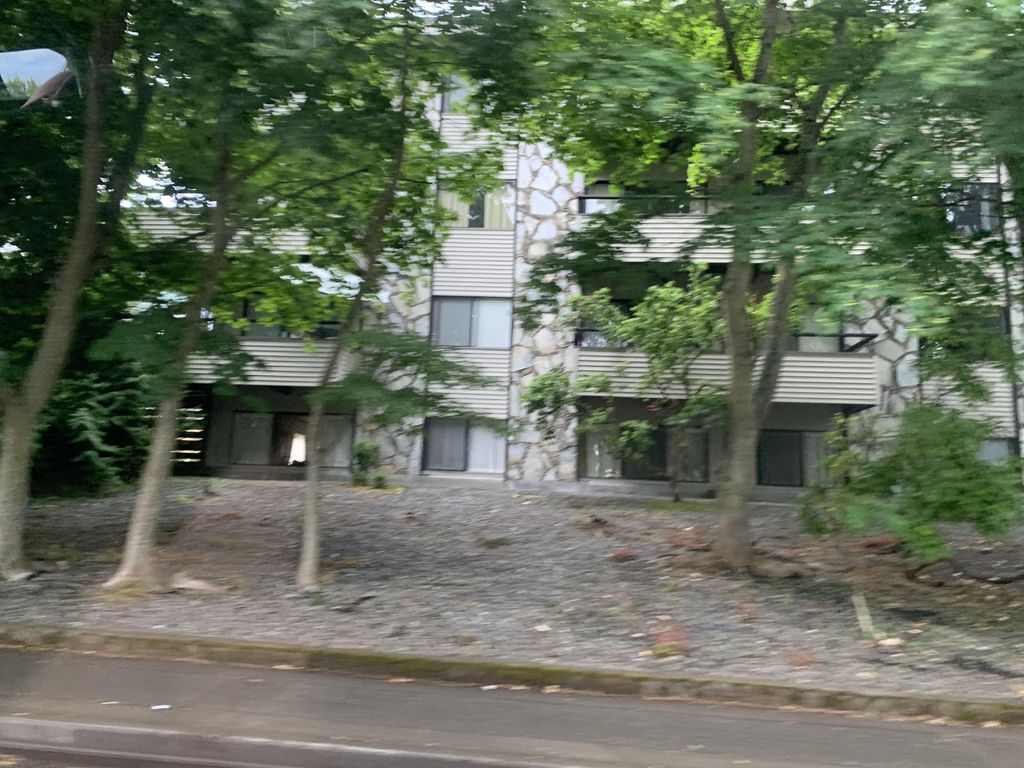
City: victoria